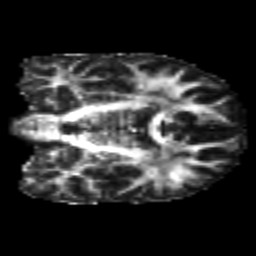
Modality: FA
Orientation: coronal
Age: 23
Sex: male
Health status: healthy
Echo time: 0.074 s